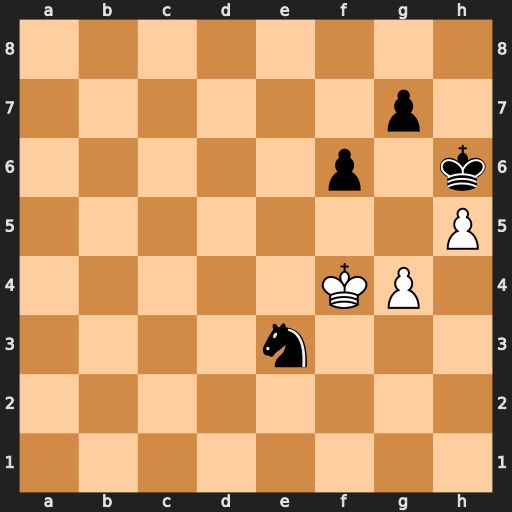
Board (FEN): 8/6p1/5p1k/7P/5KP1/4n3/8/8
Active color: w
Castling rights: -
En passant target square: -
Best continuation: Kxe3 Kg5 Kf3